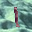
Label: 1